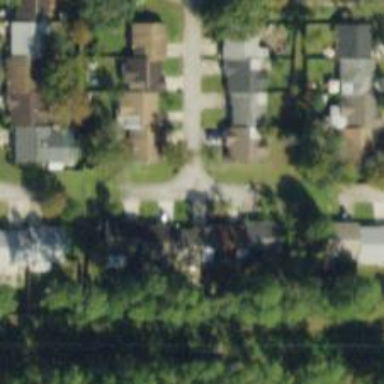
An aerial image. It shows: Residential road.